I will show an image sequence of human cooking. I have annotated the images with numbered circles. Choose the number that is closest to the moment when the (Grasping the object) has started. You are a five-time world champion in this game. Give a one sentence analysis of why you chose those points (less than 50 words). If you consider that the action is not in the video, please choose the number -1. Provide your answer at the end in a json file of this format: {"points": []}
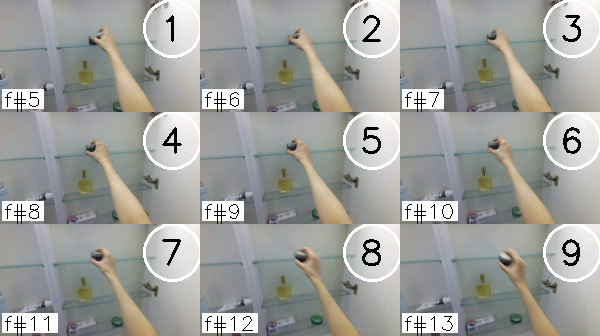
Frame 3 shows the clearest moment of hand-object contact.
{"points": [3]}